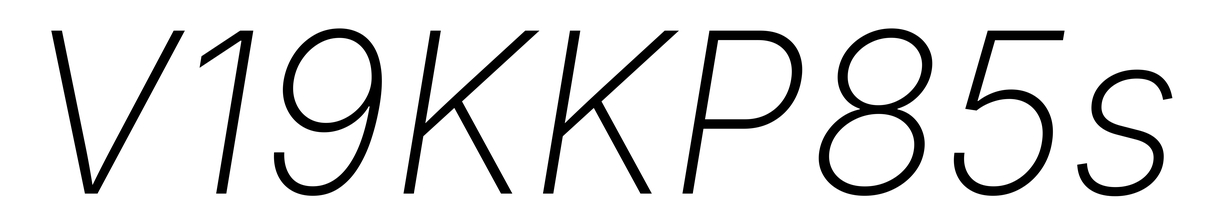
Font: Inter-Italic_ExtraLight_Italic